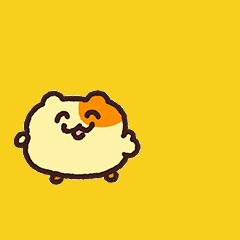
Label: others